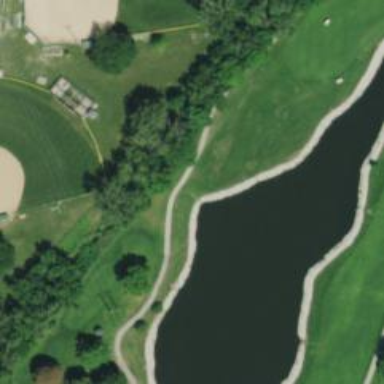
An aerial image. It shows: Well-maintained golf cart path.